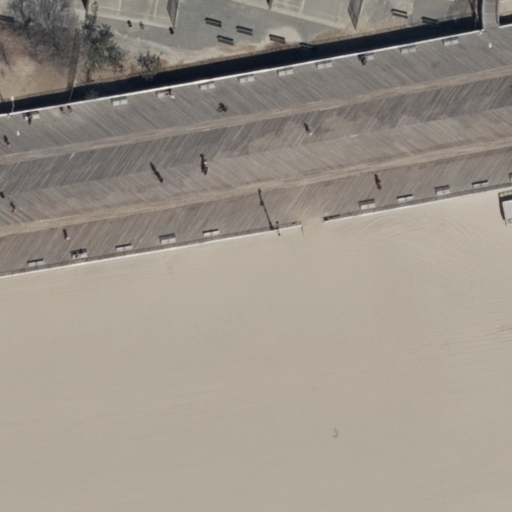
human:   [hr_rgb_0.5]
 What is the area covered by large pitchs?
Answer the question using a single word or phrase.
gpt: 0m2

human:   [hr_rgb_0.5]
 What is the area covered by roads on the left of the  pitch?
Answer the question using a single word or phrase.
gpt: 0m2

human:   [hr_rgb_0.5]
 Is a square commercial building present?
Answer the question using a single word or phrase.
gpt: no

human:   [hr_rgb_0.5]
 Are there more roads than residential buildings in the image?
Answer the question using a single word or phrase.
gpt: yes

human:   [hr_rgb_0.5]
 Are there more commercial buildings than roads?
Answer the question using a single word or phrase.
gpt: no

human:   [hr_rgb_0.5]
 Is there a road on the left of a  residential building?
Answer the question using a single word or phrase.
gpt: no

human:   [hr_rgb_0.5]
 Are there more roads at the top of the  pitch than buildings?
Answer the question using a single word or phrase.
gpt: no

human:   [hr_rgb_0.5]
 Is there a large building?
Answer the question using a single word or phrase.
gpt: no

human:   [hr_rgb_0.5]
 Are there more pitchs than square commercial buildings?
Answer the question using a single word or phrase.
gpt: yes

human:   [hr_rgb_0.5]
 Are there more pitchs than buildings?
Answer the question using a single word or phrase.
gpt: yes

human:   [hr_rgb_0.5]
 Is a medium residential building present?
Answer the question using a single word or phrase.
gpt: no

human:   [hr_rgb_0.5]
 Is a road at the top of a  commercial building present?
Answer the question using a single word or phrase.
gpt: no

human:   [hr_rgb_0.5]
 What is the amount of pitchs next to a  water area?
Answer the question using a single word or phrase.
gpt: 0

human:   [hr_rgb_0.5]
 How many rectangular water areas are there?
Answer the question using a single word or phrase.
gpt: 0

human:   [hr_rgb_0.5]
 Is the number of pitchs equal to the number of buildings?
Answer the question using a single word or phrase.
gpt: no

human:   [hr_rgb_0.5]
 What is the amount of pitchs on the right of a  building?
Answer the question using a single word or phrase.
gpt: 0

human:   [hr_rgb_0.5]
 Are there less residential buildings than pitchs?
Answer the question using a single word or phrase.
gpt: yes

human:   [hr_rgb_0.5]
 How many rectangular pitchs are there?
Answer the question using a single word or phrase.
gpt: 1

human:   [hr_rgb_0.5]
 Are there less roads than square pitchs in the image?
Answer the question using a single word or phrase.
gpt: no

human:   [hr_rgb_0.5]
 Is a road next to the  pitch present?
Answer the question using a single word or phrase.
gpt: yes

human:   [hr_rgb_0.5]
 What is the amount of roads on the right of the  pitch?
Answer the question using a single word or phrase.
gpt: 2

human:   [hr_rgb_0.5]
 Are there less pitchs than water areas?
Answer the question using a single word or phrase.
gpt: no

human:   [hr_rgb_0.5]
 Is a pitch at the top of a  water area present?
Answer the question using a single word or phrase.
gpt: no

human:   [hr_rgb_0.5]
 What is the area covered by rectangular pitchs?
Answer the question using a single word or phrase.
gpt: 0m2

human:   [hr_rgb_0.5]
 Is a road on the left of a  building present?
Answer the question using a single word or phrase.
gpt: no

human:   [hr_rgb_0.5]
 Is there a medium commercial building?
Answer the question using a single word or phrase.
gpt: no

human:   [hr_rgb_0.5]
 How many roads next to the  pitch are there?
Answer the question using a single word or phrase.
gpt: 2

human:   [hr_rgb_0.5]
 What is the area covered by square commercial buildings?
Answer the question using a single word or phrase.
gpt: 0m2

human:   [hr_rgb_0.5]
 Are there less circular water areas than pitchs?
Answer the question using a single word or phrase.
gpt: yes

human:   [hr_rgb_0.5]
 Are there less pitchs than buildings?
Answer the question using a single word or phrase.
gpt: no

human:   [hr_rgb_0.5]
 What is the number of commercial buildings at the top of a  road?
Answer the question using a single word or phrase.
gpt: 0

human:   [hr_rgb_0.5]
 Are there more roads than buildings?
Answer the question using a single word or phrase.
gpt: yes

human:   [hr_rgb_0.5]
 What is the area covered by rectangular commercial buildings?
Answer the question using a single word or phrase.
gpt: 0m2

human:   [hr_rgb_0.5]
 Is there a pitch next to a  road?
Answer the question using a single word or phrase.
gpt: yes

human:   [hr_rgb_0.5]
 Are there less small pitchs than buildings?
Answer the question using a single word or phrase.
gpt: no

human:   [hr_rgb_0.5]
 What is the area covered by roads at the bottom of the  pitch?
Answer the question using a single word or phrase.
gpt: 0m2